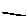
Label: line